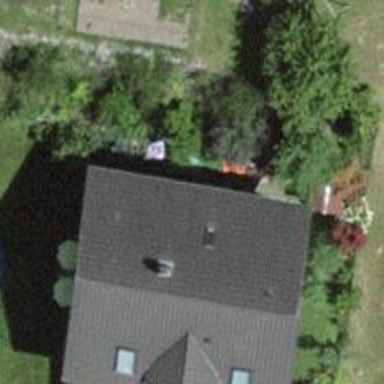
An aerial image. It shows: Residential building.